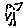
Label: bird